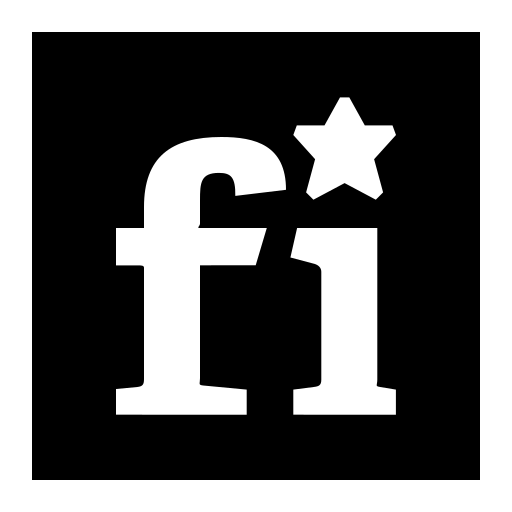
Tags: icon, FontAwesome, fa-icon, brand, fonticons